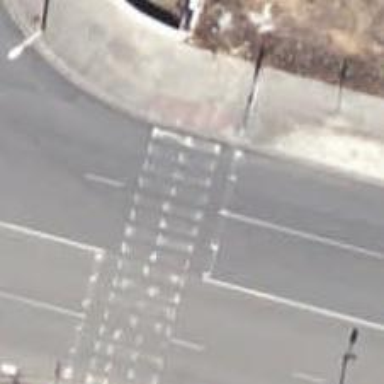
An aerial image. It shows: Zebra crossing on the road.